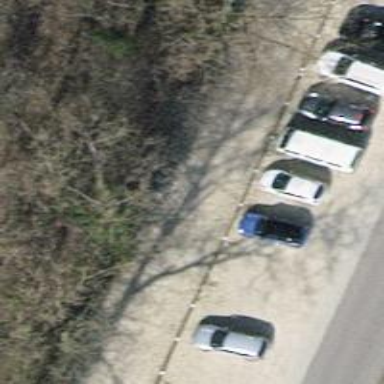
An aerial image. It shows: Bicycle parking area with wall loops.